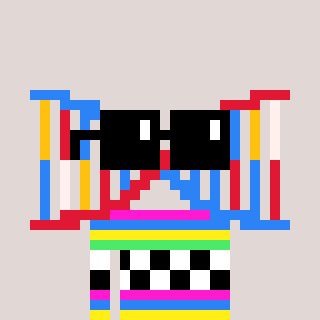
a pixel art character with square black sunglasses, a dna-shaped head and a rust-colored body on a warm background